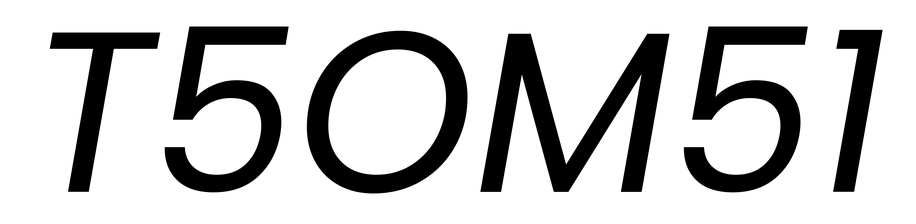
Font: Poppins-Italic